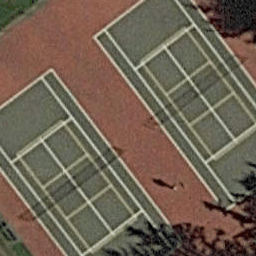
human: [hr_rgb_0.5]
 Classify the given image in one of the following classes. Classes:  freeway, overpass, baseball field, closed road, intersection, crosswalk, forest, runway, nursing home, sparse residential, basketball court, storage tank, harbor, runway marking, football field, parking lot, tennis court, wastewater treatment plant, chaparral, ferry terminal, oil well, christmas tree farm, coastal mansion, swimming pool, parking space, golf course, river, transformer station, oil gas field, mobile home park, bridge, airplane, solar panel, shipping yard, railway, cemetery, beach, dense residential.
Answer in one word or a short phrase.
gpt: tennis court